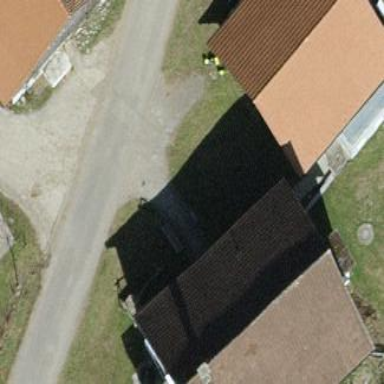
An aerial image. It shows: Garage building.